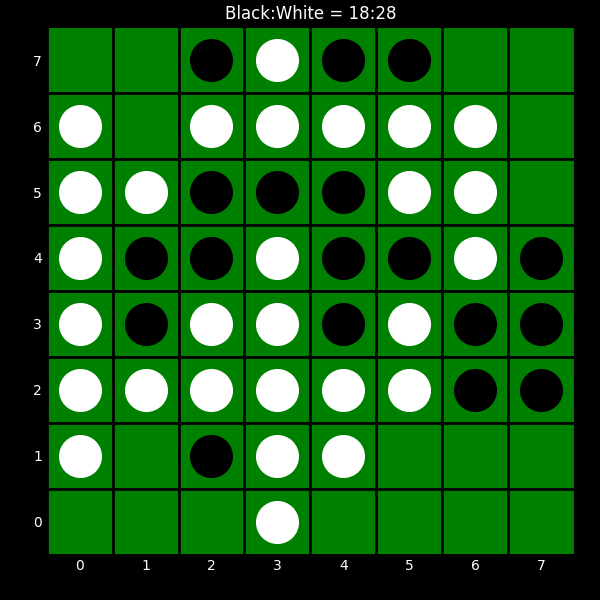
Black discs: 18
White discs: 28